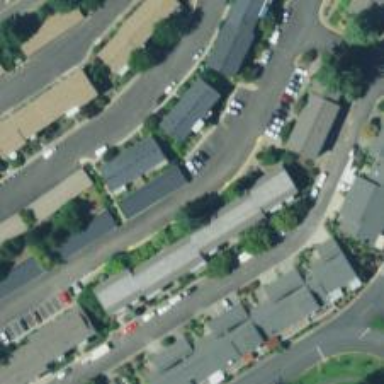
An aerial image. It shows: Residential road with sidewalk on the left.